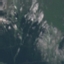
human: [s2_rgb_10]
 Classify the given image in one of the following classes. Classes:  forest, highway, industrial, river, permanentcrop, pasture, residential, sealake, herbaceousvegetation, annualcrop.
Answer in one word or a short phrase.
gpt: HerbaceousVegetation